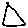
Label: triangle